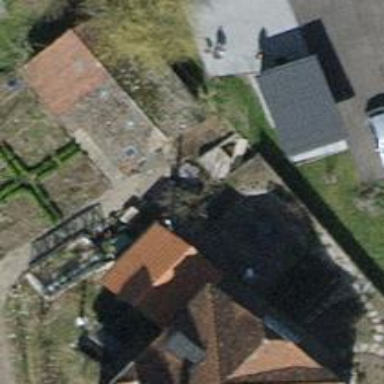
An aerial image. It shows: Shed.